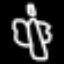
Label: angel